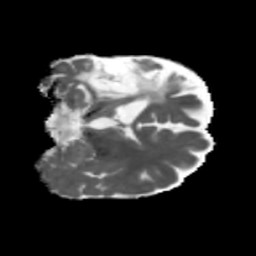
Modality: MD
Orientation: coronal
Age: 56
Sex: female
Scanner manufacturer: siemens
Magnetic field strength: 3 T
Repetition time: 5.47 s
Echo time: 0.0854 s